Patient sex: M
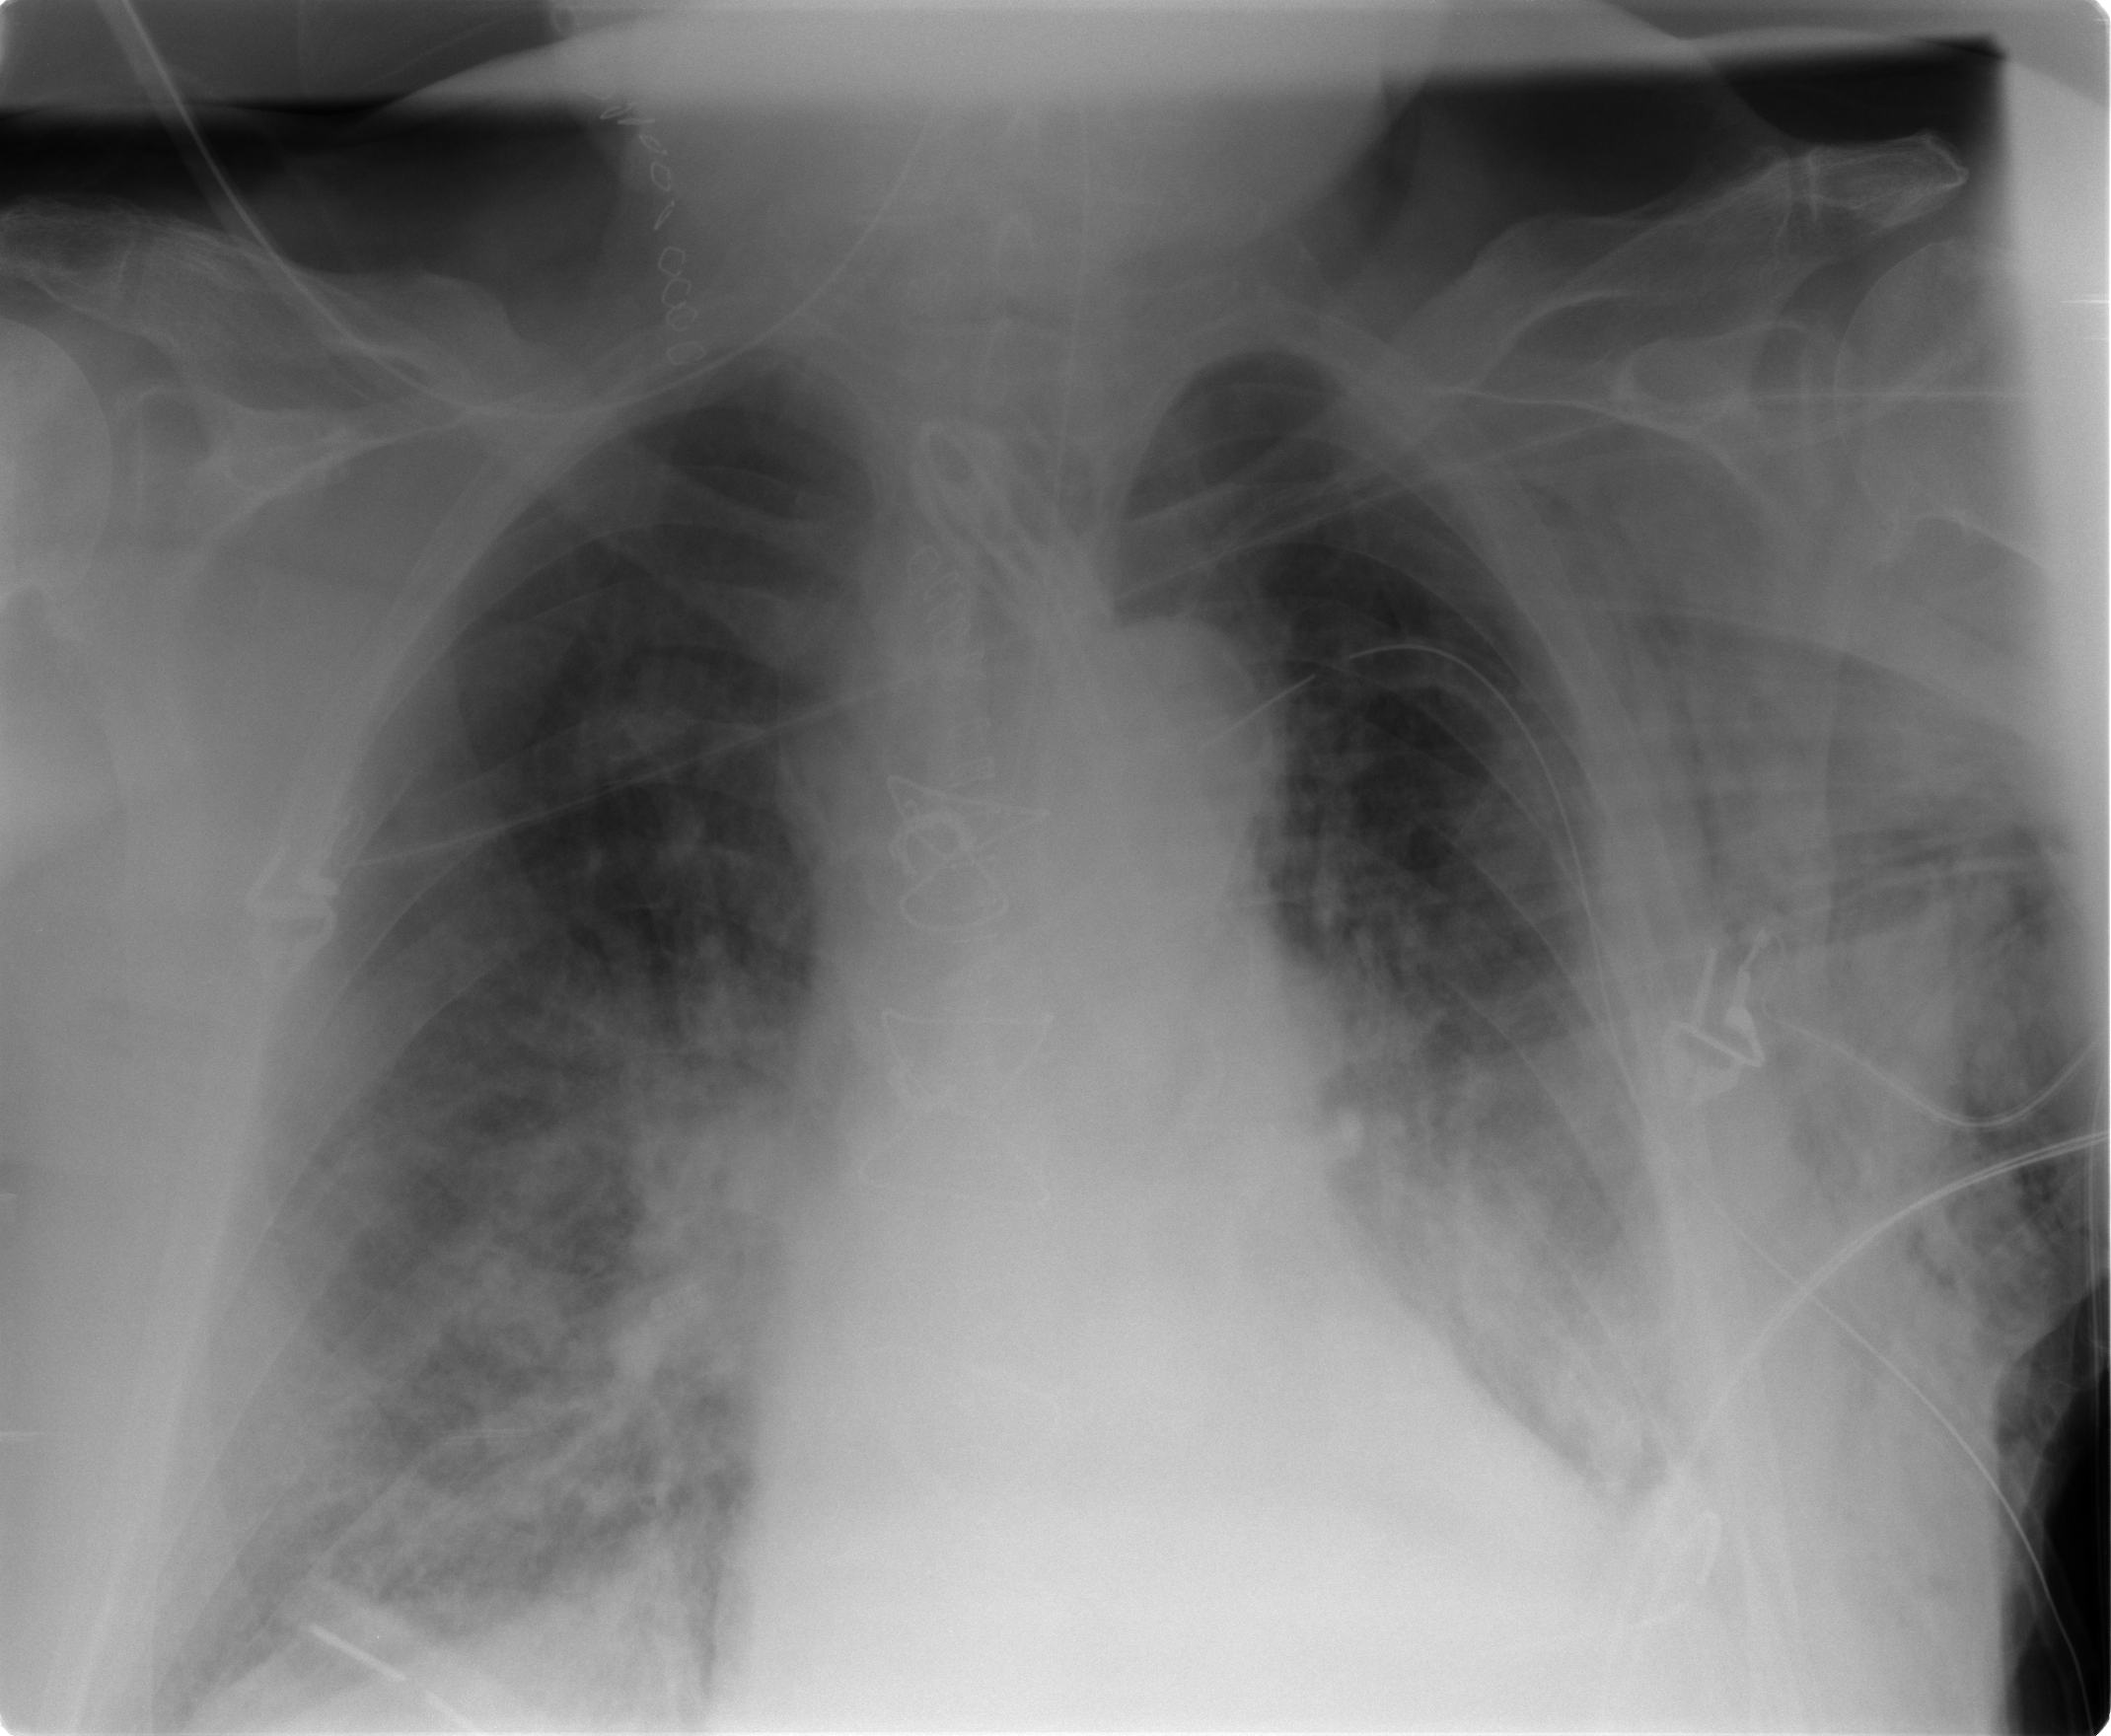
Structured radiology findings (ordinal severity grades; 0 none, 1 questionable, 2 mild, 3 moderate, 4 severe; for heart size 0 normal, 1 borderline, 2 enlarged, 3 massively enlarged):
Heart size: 2
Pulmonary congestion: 3
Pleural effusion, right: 1
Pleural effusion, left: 2
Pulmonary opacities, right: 3
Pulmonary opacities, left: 2
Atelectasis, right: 2
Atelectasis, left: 2